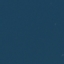
Land use / land cover class: SeaLake